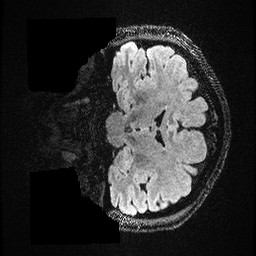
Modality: FLAIR
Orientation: coronal
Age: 37
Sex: female
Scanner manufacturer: ge
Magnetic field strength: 3 T
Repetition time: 4.802 s
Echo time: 0.1172 s